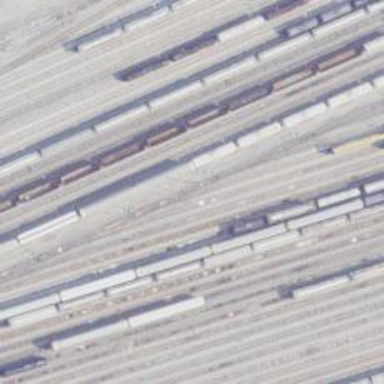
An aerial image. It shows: Railway yard in service.